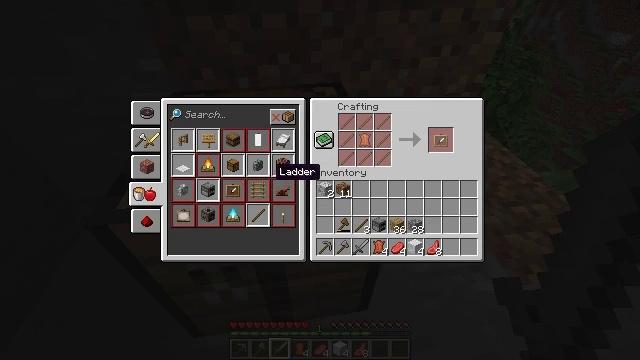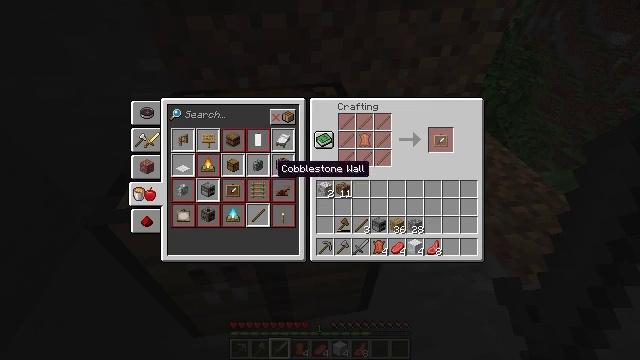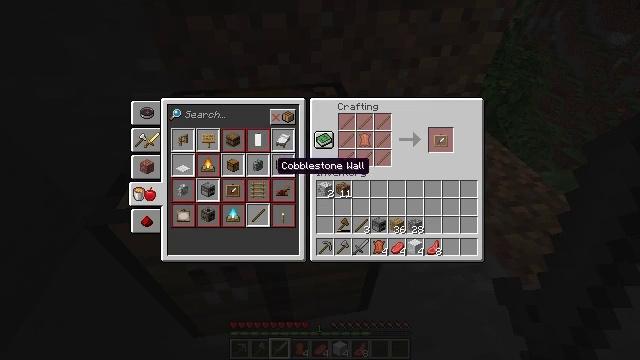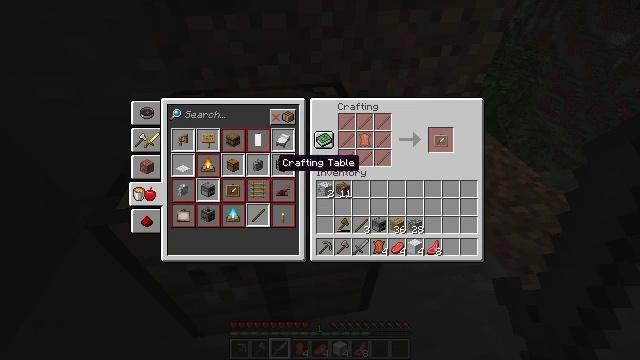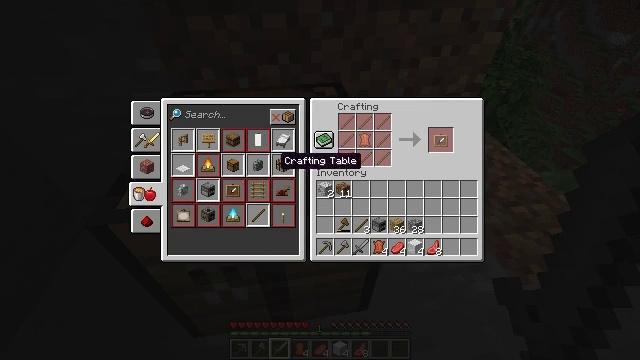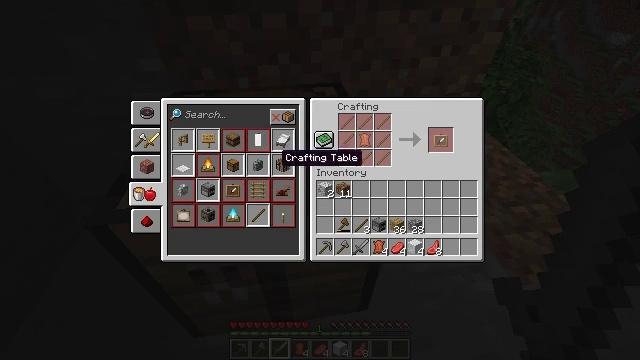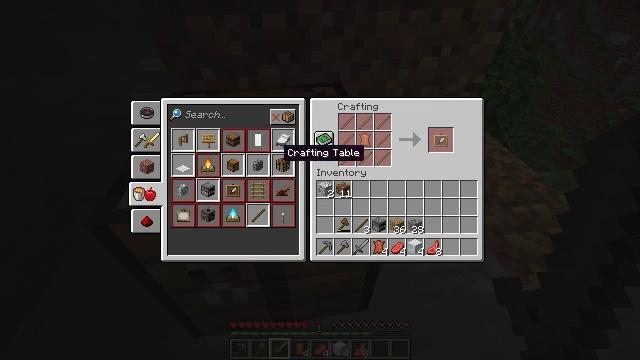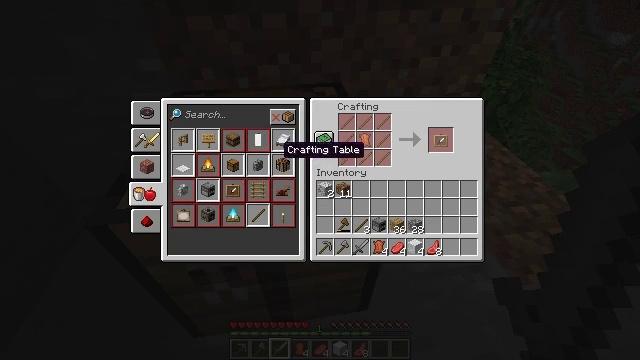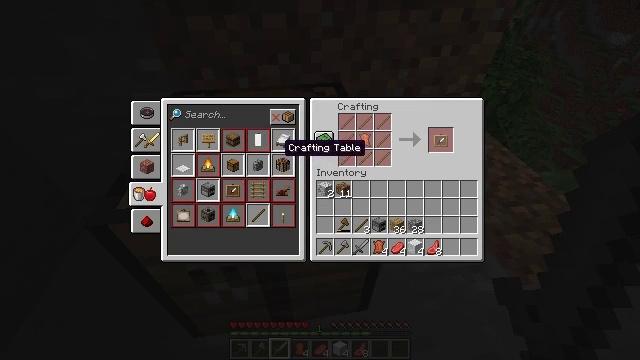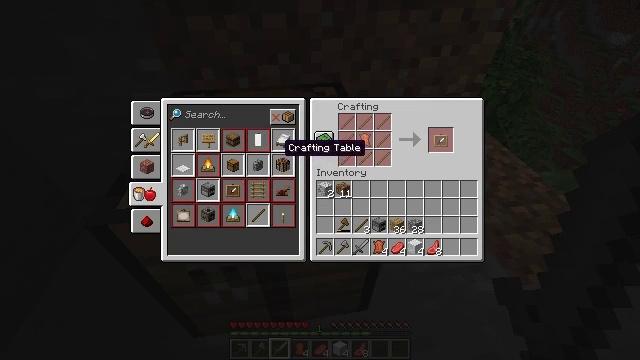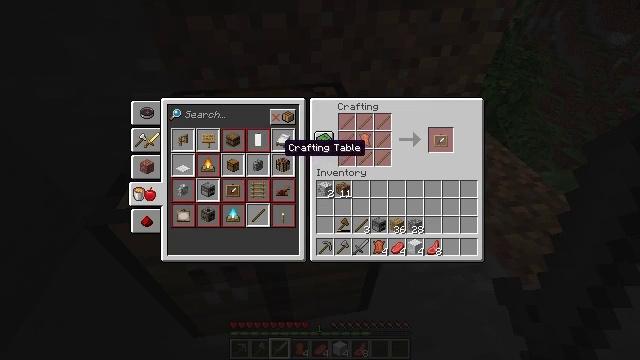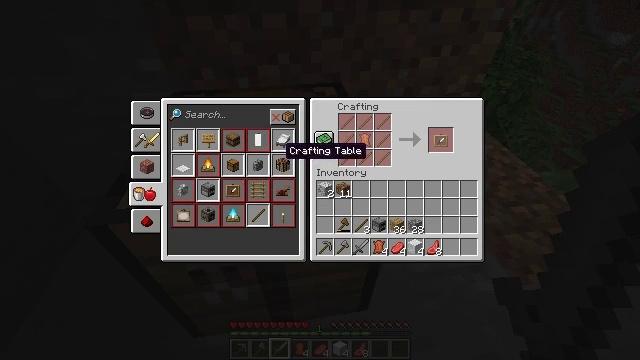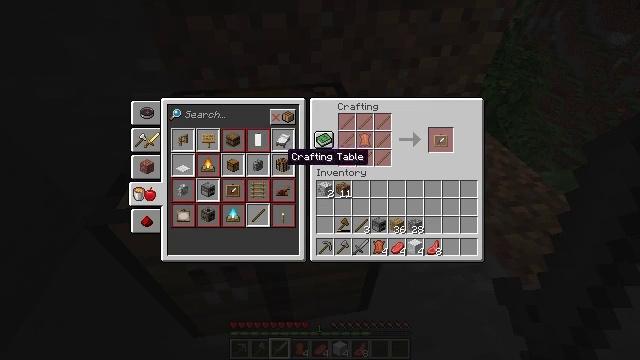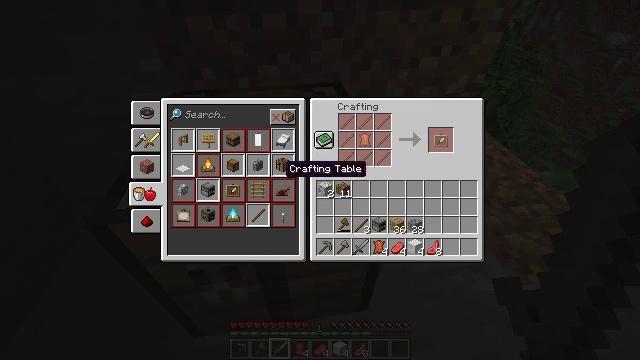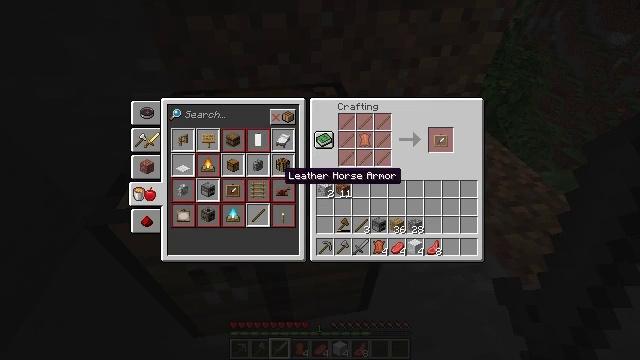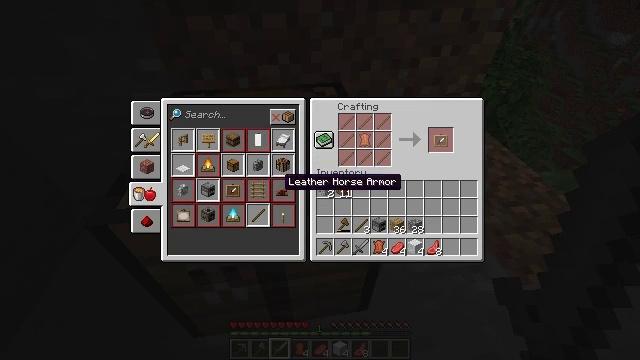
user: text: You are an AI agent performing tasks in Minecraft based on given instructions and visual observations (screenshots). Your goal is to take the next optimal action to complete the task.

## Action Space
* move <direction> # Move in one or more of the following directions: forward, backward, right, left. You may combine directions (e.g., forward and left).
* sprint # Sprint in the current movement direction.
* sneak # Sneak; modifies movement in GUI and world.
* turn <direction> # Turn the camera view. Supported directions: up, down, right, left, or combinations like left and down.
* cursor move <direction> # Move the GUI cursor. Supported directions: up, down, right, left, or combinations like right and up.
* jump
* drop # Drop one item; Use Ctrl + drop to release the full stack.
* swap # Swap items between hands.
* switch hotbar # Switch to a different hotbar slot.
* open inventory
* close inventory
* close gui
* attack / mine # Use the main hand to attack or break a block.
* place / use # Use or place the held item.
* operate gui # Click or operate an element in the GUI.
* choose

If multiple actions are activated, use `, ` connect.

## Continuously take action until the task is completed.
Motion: motion action
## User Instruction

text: Create leather boots by placing leather in the crafting table.
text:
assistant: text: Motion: no_op
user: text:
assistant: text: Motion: no_op
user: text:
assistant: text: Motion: no_op
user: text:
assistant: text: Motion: no_op
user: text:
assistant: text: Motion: no_op
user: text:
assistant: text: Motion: no_op
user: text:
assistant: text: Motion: no_op
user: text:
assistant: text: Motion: no_op
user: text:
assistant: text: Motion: no_op
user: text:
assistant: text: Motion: no_op
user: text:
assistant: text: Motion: no_op
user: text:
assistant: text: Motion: no_op
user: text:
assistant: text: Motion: cursor move down
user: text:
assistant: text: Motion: cursor move down
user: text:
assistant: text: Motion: no_op
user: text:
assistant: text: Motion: no_op
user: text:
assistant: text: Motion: no_op
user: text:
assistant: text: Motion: no_op
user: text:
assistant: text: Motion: no_op
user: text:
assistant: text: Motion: no_op
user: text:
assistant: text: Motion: cursor move left
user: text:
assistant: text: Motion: cursor move left
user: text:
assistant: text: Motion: no_op
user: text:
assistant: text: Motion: no_op
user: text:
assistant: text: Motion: cursor move left and up
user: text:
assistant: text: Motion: cursor move left
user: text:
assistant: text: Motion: cursor move left
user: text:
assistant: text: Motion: cursor move left
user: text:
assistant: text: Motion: cursor move left and down
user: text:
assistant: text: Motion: no_op